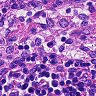
Metastatic tissue present: no